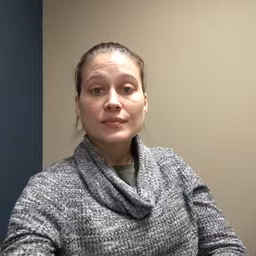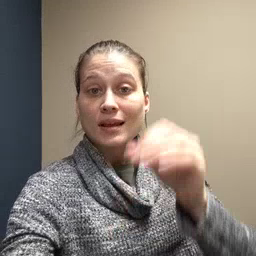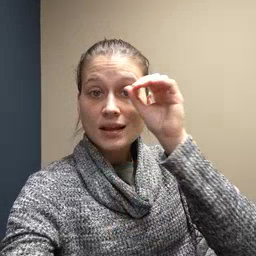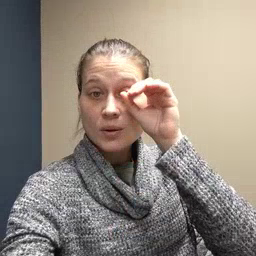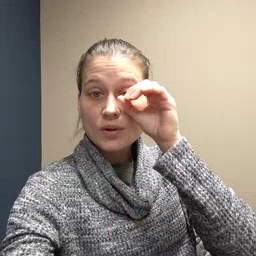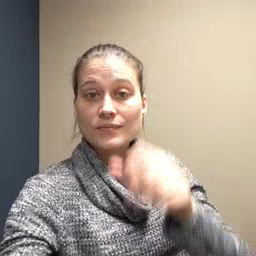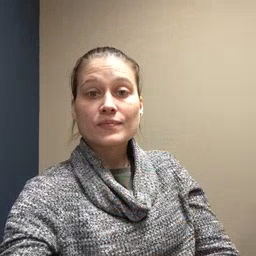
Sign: owl